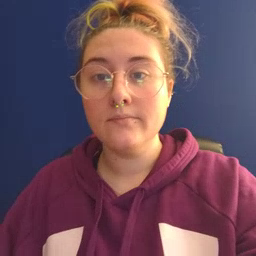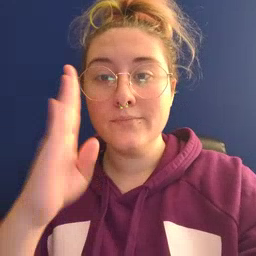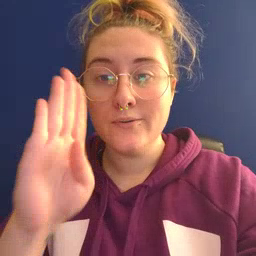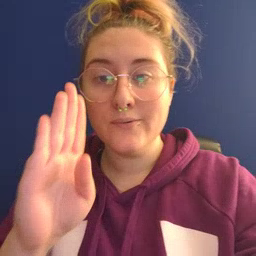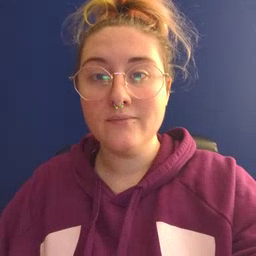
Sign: blue